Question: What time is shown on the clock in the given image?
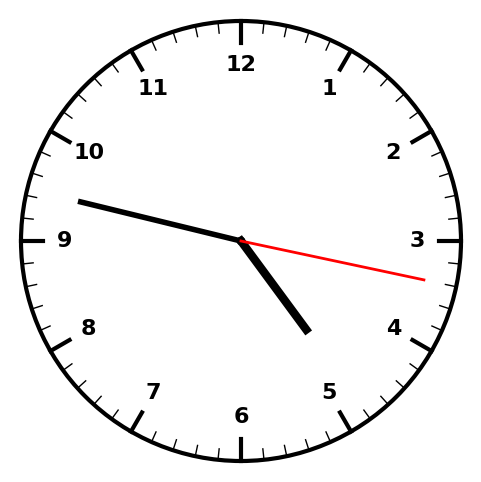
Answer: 04:47:17